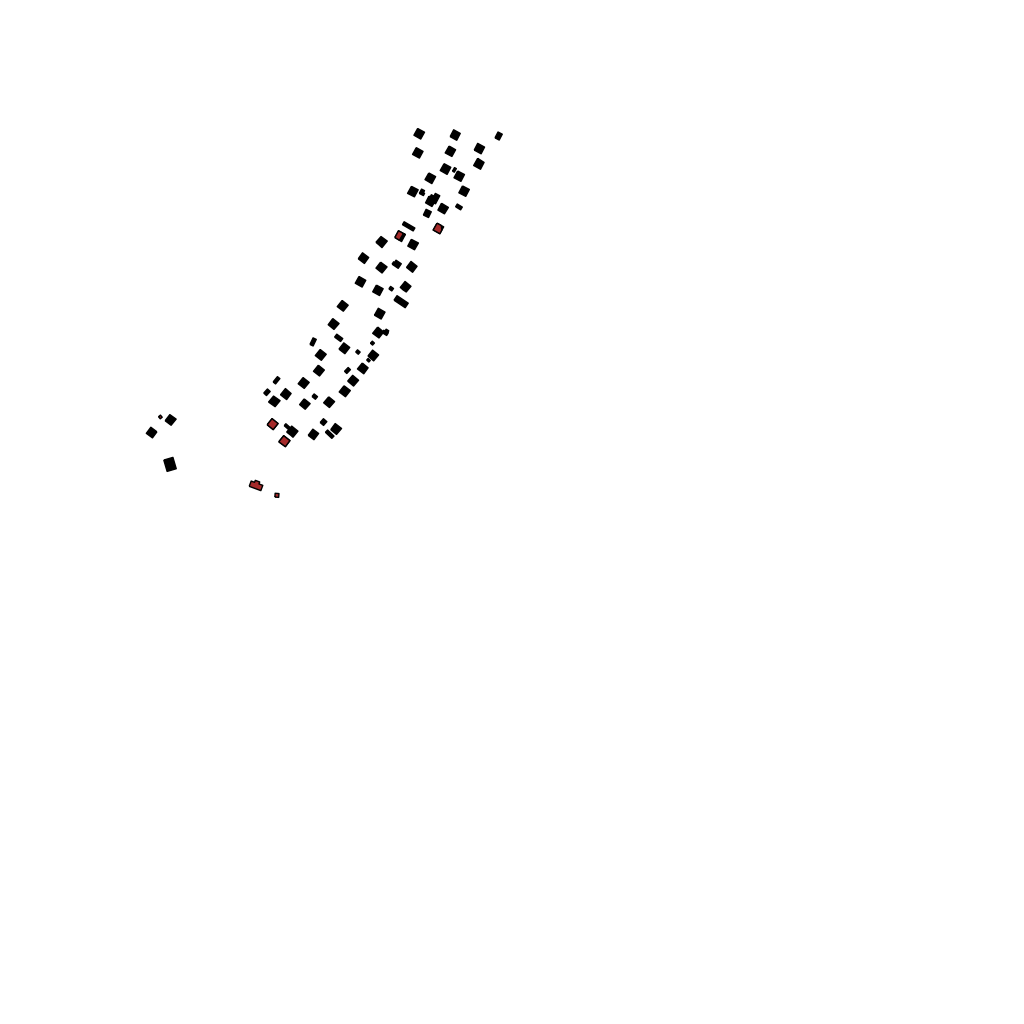
Tags: overhead vector_map, agriculture, recreation, residential, individual_rise, density_1, Building, Facility, 1.0 km²